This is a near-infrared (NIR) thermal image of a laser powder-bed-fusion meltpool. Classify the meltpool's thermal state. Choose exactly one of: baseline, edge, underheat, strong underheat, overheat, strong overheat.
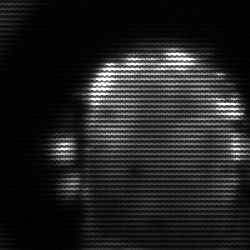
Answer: baseline